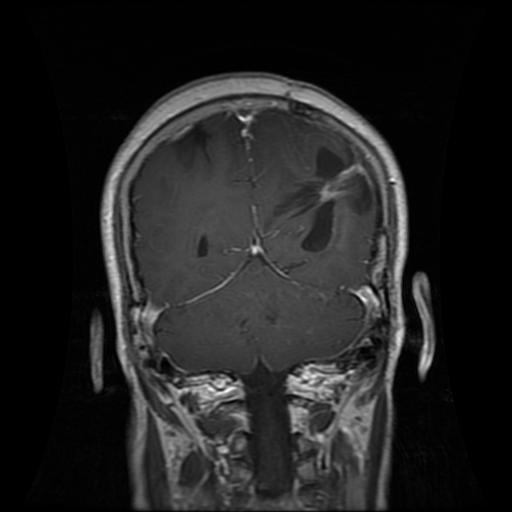
Label: glioma